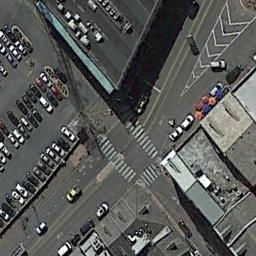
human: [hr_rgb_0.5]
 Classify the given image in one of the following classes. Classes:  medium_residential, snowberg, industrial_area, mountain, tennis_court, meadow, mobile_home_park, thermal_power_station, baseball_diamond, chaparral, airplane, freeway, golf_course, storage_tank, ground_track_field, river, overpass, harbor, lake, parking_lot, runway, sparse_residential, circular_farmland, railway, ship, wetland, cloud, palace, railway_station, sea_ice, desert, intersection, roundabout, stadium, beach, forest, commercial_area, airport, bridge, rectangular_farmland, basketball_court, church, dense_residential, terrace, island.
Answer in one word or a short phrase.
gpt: intersection